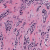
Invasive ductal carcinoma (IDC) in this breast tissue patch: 1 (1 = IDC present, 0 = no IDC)